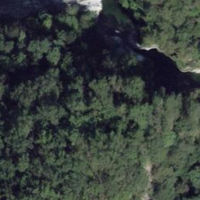
EUNIS habitat code: 41
Species observed at this site:
Calluna vulgaris